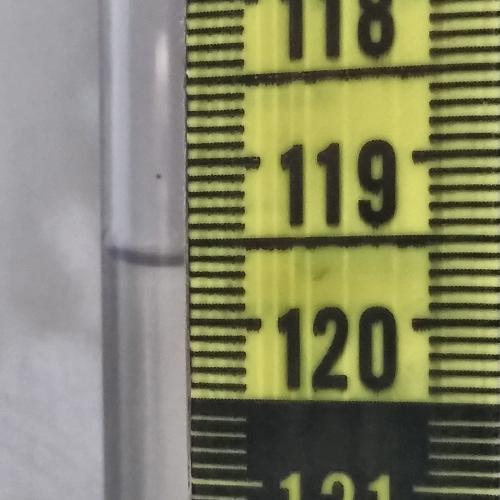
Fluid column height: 119.6 cm